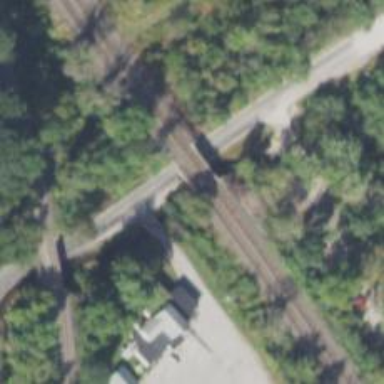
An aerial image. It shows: Bridge over railway line.